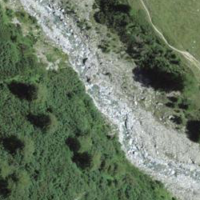
EUNIS habitat code: 31
Species observed at this site:
Carex capillaris